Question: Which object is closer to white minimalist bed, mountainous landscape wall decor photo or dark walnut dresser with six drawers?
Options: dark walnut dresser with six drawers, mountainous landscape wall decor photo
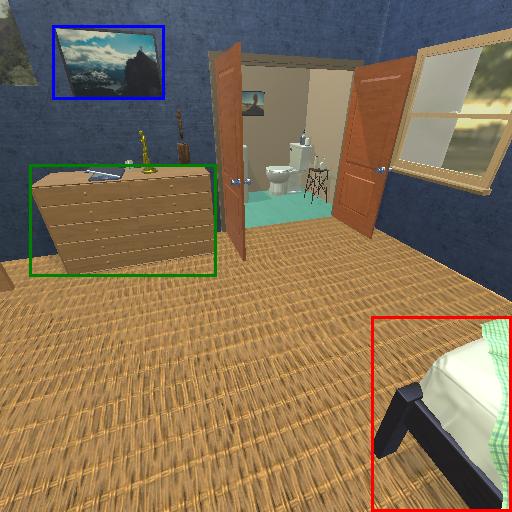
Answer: dark walnut dresser with six drawers